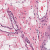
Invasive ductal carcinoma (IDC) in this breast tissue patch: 0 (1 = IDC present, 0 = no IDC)